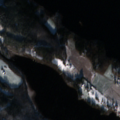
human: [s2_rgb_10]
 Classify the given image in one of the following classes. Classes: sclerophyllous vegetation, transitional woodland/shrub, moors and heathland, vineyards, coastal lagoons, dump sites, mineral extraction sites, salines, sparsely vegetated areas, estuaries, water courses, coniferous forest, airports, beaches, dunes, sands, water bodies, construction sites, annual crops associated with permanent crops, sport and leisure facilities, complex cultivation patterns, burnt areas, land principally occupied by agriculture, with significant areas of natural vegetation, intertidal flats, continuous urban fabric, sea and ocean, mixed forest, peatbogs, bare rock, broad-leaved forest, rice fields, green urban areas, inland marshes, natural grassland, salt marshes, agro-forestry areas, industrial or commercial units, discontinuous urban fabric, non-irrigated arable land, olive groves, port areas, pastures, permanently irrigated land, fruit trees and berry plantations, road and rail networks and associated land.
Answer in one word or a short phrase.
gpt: land principally occupied by agriculture, with significant areas of natural vegetation, broad-leaved forest, mixed forest, water bodies